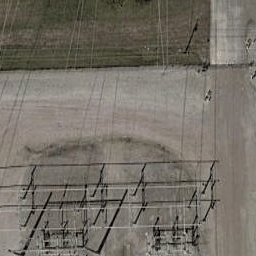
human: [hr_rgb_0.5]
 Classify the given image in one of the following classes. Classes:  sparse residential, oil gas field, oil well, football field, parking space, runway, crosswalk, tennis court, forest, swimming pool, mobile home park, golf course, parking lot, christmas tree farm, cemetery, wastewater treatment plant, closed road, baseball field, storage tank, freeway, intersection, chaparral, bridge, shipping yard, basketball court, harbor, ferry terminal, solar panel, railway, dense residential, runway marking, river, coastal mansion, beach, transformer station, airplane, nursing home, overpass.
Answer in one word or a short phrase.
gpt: transformer station